Question: I am trying to highlight minimum values of each row using the same color:

For instance, the first row minimum is 0.3. I want to highlight it with blue color. Similarly, for the second row, 0.042 and so on.
Here's the code.
'''
import numpy as np
import seaborn as sns
import matplotlib.pylab as plt
from matplotlib.patches import Rectangle
Pe = np.random.rand(5,5)
annot=True
fig, ax1 = plt.subplots(1)
ax1 = sns.heatmap(Pe, linewidth=0.5,ax=ax1,annot=annot)
'''
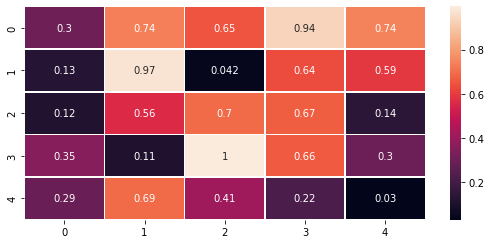
Answer: You could loop through the rows, find the index of the minimum, and draw a rectangle there. Setting 'clip_on=False' prevents that the rectangles would be clipped by the border.
'''
import numpy as np
import seaborn as sns
import matplotlib.pyplot as plt
from matplotlib.colors import ListedColormap
Pe = np.random.rand(5, 5)
fig, (ax1, ax2) = plt.subplots(ncols=2, figsize=(10, 4))
sns.set_style('white')
sns.heatmap(Pe, linewidth=0.5, annot=True, ax=ax1)
for ind, row in enumerate(Pe):
min_col = np.argmin(row)
ax1.add_patch(plt.Rectangle((min_col, ind), 1, 1, fc='none', ec='skyblue', lw=5, clip_on=False))
sns.heatmap(Pe, mask=Pe != Pe.min(axis=1, keepdims=True), annot=True, lw=2, linecolor='black', clip_on=False,
cmap=ListedColormap(['skyblue']), cbar=False, ax=ax2)
plt.tight_layout()
plt.show()
'''
<URL>
PS: To create animations, the <URL> is a lightweight option:
'''
import matplotlib.pyplot as plt
from matplotlib.colors import ListedColormap
import seaborn as sns
import numpy as np
from celluloid import Camera
Pe = np.random.rand(5, 5)
fig, ax1 = plt.subplots()
camera = Camera(fig)
sns.set_style('white')
row_array = np.arange(Pe.shape[0]).reshape(-1, 1)
for row in range(Pe.shape[0]):
sns.heatmap(Pe, mask=(Pe != Pe.min(axis=1, keepdims=True)) | (row < row_array),
annot=True, lw=2, linecolor='black', clip_on=False,
cmap=ListedColormap(['skyblue']), cbar=False, ax=ax1)
camera.snap()
animation = camera.animate(interval=800)
animation.save('animation.gif')
plt.show()
'''
<URL>
For more complicated animations, matplotlib's <URL> can be considered.